Interaction volume radius: 10 \u00c5
Interaction volume height: 30 \u00c5
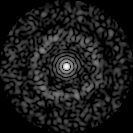
Disorder parameter: 0.8211